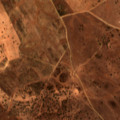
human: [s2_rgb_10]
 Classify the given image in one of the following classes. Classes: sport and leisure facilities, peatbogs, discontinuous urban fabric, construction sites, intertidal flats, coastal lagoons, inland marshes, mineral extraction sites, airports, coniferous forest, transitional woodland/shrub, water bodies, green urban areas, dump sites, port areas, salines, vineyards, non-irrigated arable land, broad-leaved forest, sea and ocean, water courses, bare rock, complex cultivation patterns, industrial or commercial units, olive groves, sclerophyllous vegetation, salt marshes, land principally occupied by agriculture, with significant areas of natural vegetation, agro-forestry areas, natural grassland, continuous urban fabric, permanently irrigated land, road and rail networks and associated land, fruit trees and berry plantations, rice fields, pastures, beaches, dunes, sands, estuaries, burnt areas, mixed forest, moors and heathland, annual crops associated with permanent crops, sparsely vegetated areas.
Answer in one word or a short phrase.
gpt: pastures, agro-forestry areas, transitional woodland/shrub